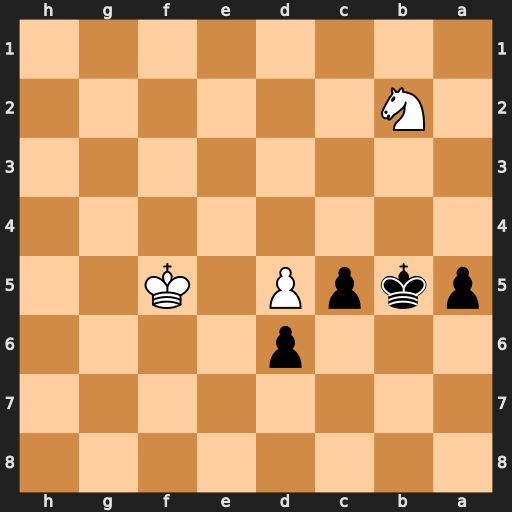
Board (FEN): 8/8/3p4/pkpP1K2/8/8/1N6/8
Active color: b
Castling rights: -
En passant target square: -
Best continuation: a4 Nd3 Kc4